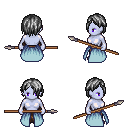
a pixel art fantasy rpg character, female body template, dark elf, purple skin, overskirt, robe skirt, gray bangs hairstyle, spear, four views (front, back, left, right), 2x2 character sprite sheet, small pixel art, hard edges, no anti-aliasing